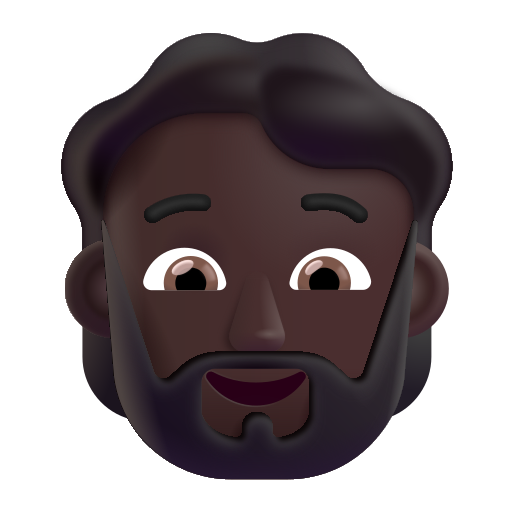
person beard color dark